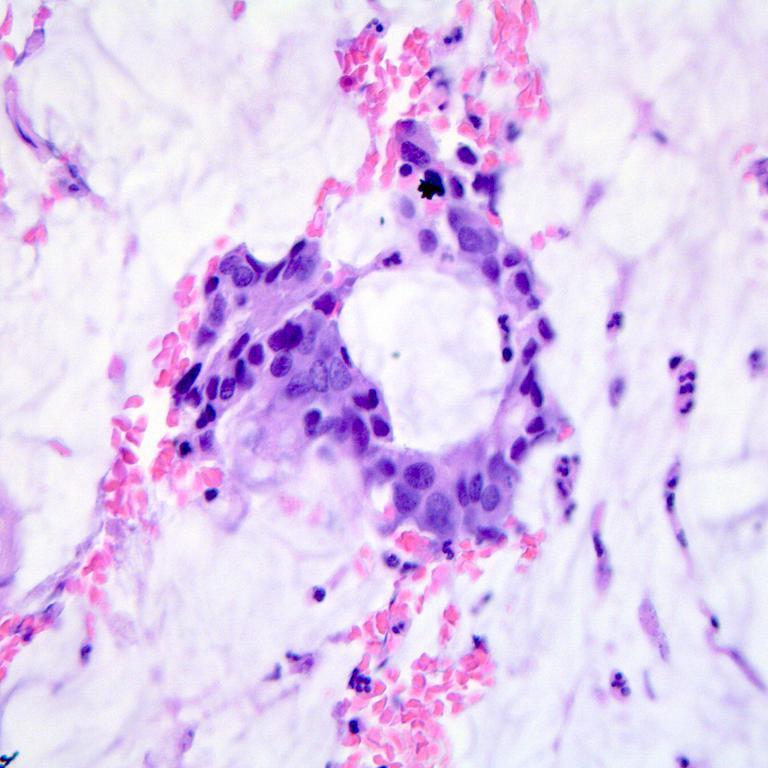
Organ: colon
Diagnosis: adenocarcinomas